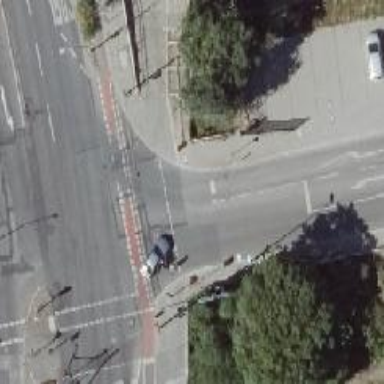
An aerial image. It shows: Road crossing with traffic signals.